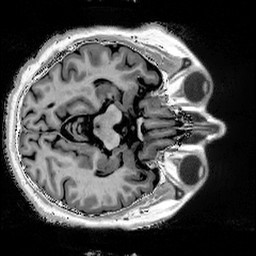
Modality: T1w
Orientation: axial
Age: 73
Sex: male
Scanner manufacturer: siemens
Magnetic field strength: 3 T
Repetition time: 5 s
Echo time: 0.00298 s